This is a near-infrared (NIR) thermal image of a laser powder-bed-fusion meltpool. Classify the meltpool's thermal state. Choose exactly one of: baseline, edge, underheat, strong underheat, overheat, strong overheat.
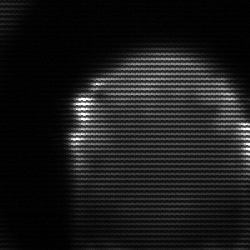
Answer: edge